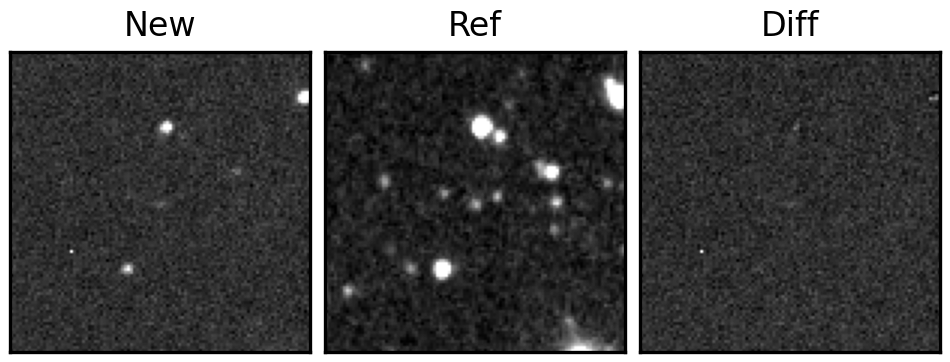
Label: real